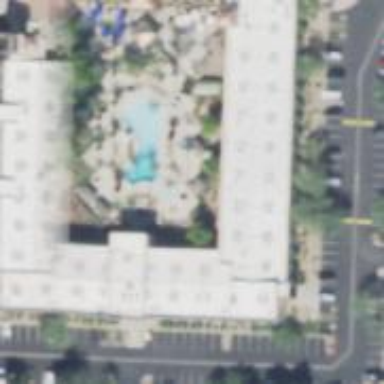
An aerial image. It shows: Hotel building.